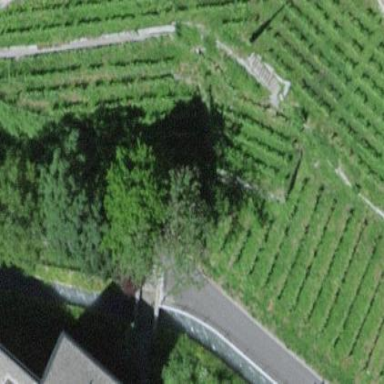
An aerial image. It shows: Vineyard.